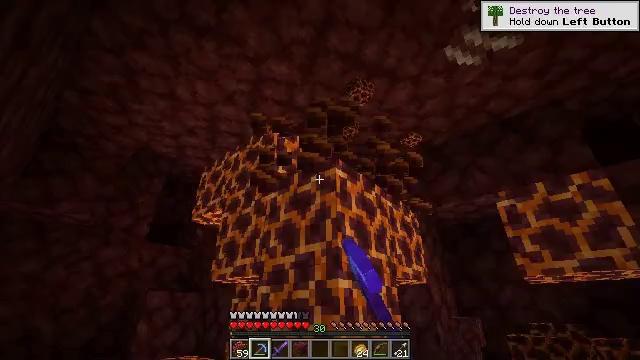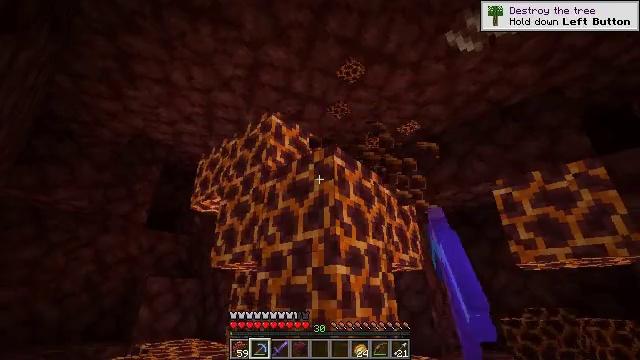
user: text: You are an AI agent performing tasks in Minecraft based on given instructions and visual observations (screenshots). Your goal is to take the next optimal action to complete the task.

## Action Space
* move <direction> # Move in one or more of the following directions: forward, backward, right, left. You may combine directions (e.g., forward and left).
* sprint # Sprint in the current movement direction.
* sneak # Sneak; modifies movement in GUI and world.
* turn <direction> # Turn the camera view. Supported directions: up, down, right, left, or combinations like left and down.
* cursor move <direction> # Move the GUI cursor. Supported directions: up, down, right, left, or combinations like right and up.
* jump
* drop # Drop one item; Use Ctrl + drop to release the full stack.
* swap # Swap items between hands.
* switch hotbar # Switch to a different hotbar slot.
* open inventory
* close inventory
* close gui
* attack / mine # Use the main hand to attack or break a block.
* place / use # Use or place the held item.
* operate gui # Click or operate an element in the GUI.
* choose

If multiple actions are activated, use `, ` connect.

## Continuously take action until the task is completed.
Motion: motion action
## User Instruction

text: Dig up netherrack with a pickaxe.
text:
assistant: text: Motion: turn down
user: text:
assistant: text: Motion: no_op